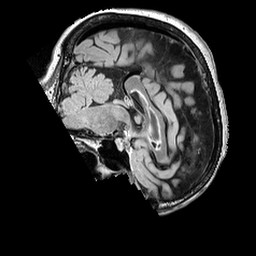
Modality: FLAIR
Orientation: sagittal
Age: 78
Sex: female
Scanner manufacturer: siemens
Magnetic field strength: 3 T
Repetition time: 5 s
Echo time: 0.387 s